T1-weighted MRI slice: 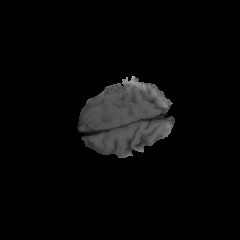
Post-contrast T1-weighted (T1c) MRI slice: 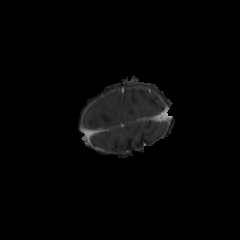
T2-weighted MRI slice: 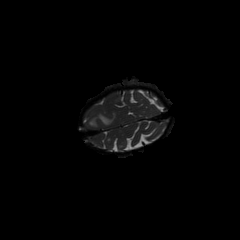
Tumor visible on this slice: yes